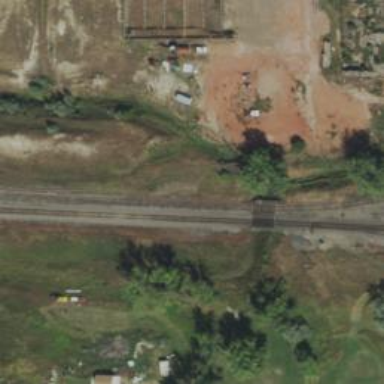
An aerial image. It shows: Railway bridge over siding rail track.